Interaction volume radius: 5 \u00c5
Interaction volume height: 30 \u00c5
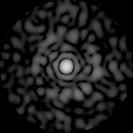
Disorder parameter: 0.8388